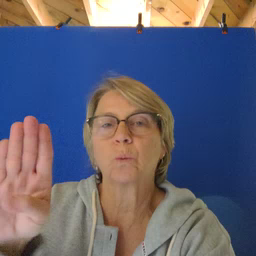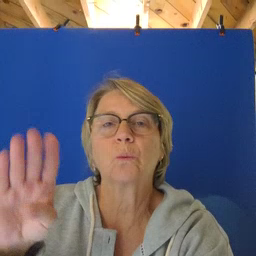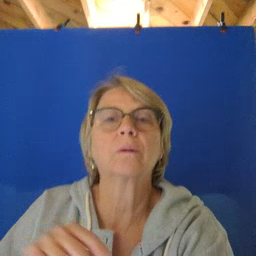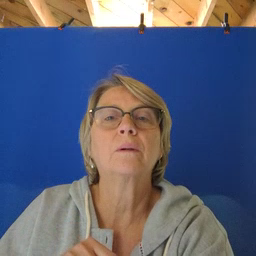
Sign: blue